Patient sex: F
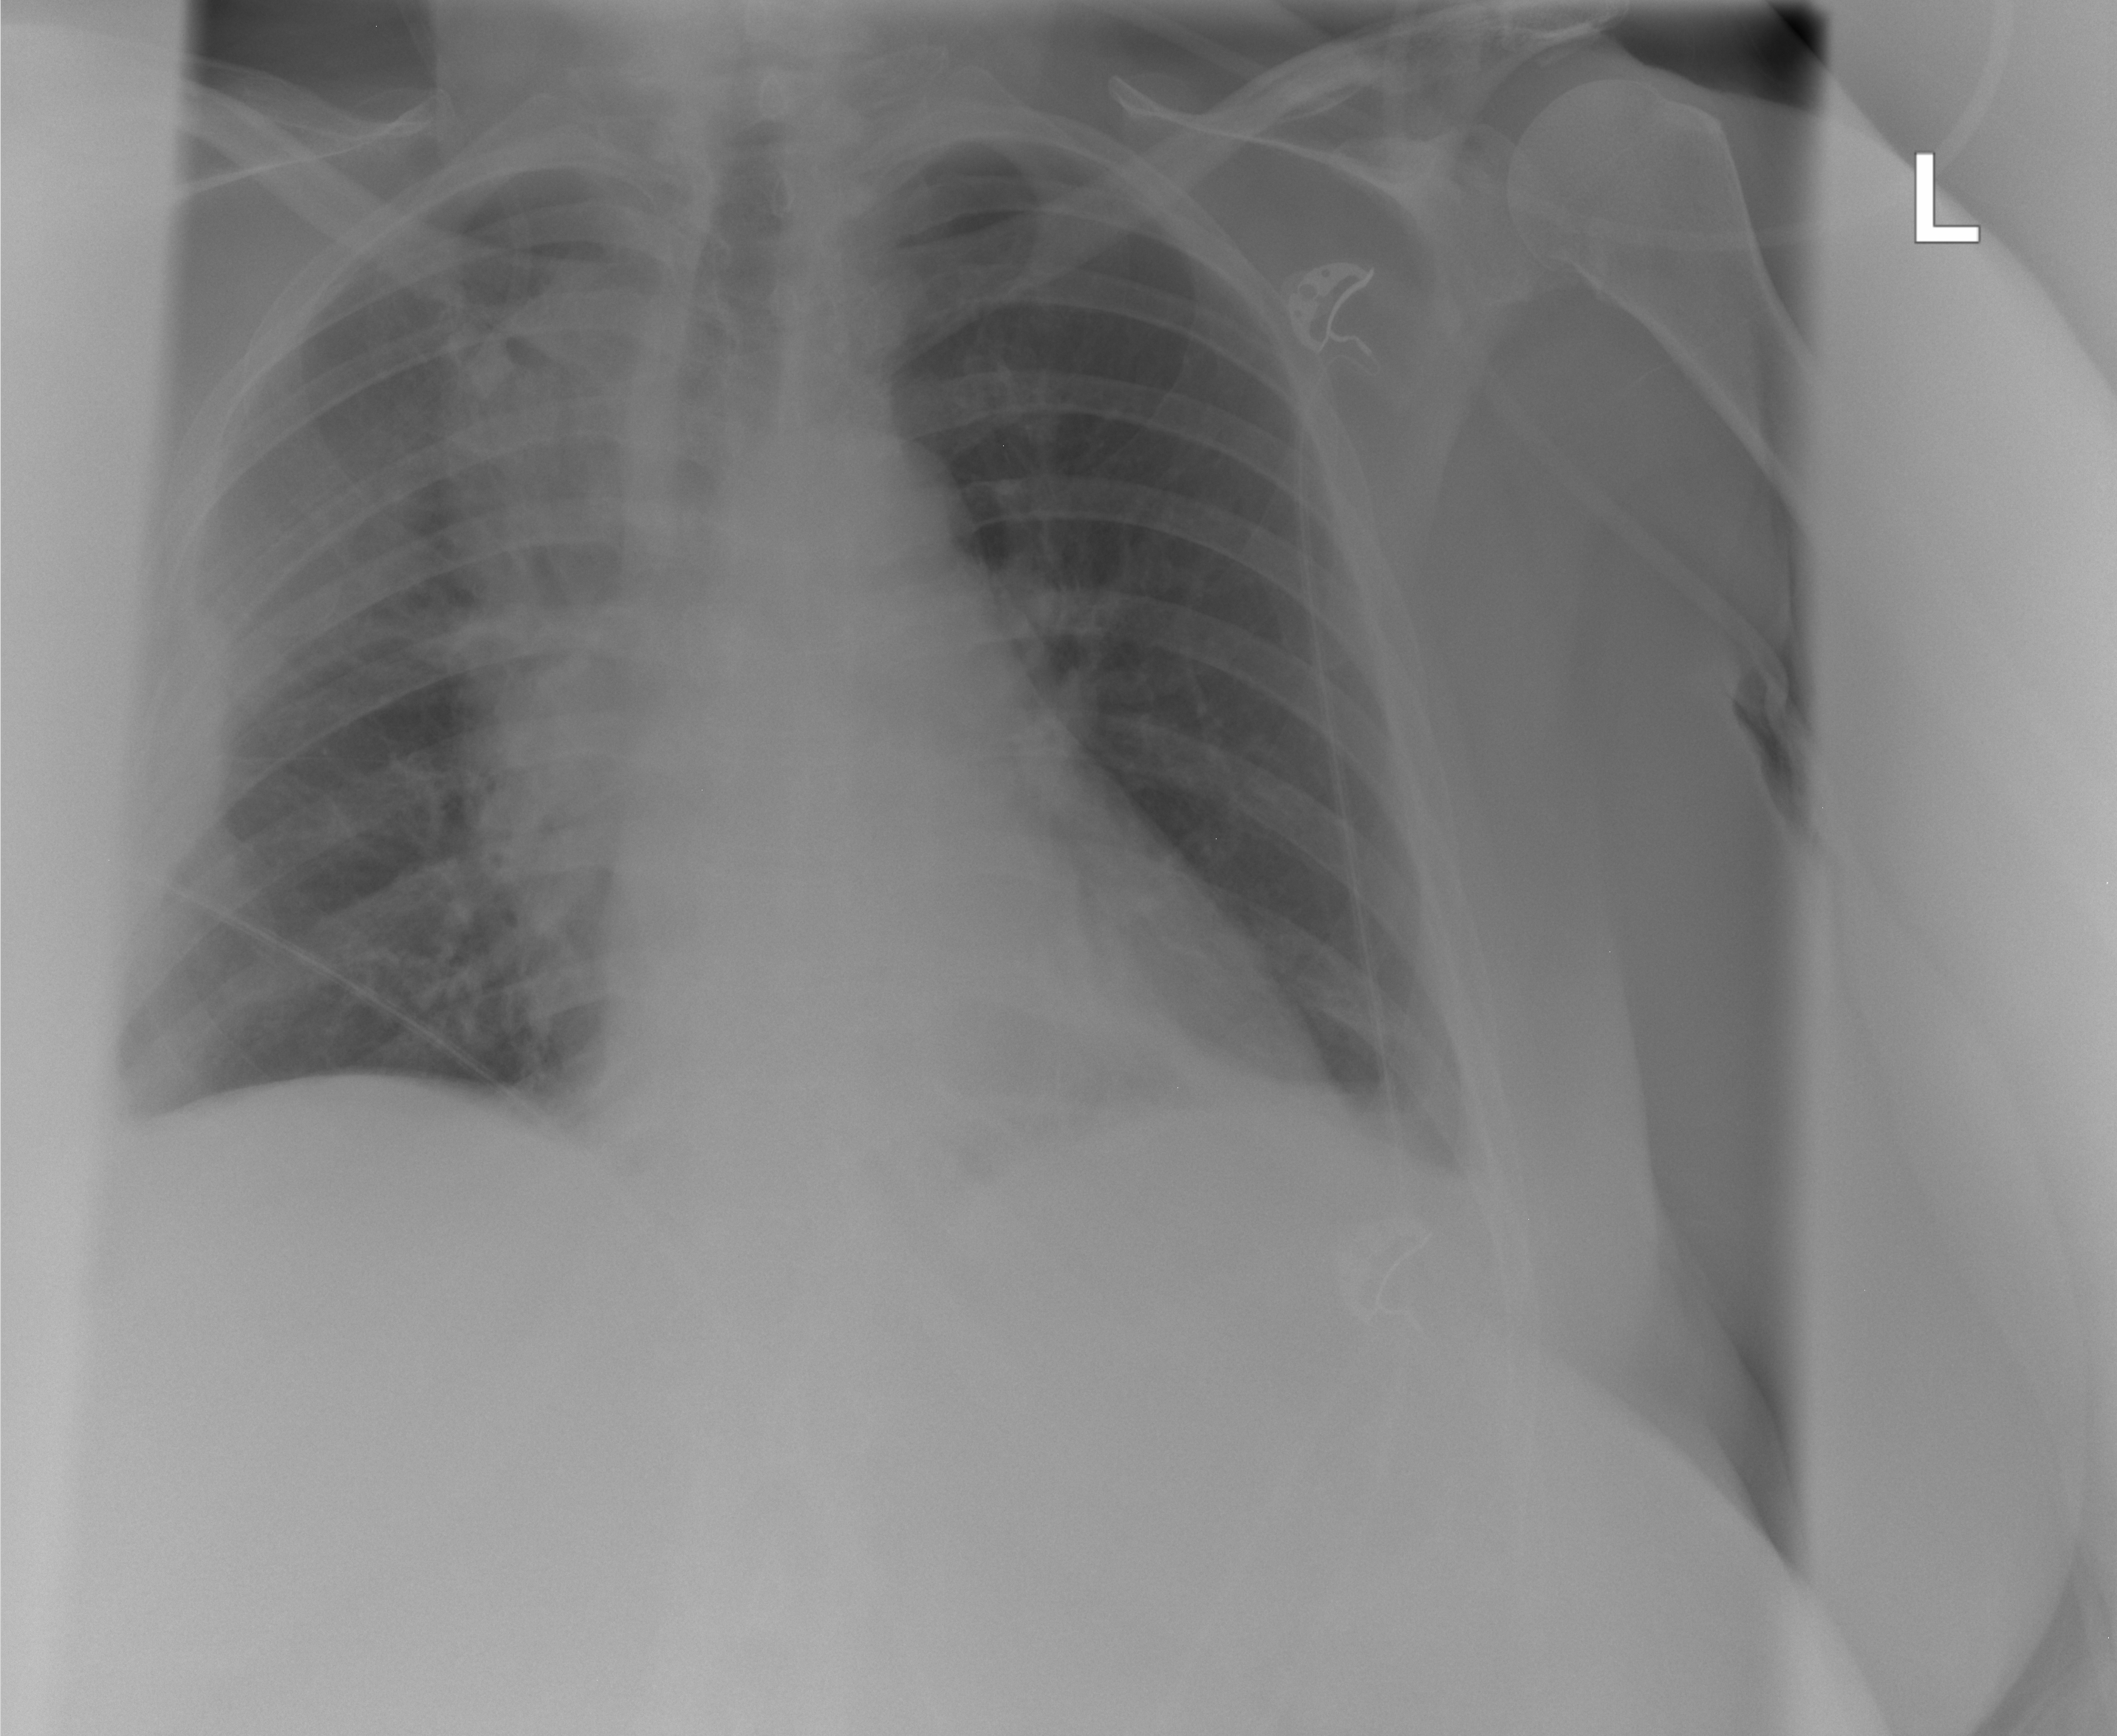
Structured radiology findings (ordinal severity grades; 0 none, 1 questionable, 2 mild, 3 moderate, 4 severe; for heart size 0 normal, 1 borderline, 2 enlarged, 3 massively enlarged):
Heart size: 0
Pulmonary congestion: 2
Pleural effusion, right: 0
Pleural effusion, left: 0
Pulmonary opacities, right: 0
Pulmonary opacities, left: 0
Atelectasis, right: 2
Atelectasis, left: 0